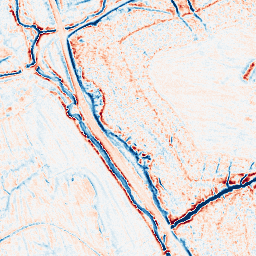
Category: edge_preserving
Decomposition family: anisotropic_diffusion
Decomposition parameters: iterations: 20
kappa: 100
gamma: 0.1
Upsampling method: regularized
Upsampling parameters: scale: 2
lambda_reg: 0.001
Upsampling scale: 2